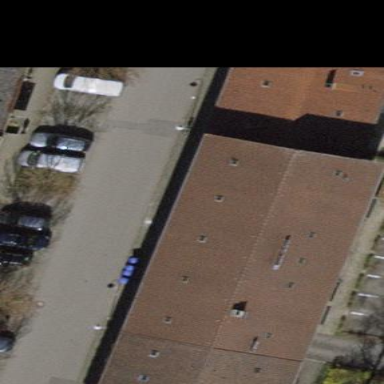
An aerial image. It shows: Terrace building.